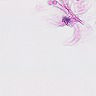
Metastatic tissue present: no